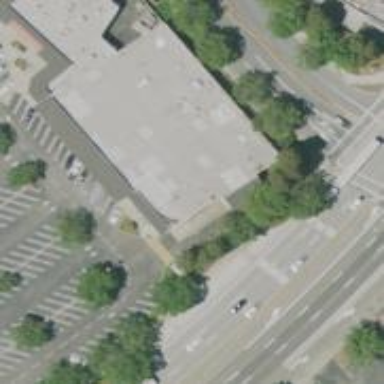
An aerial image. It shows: Pharmacy providing healthcare services.